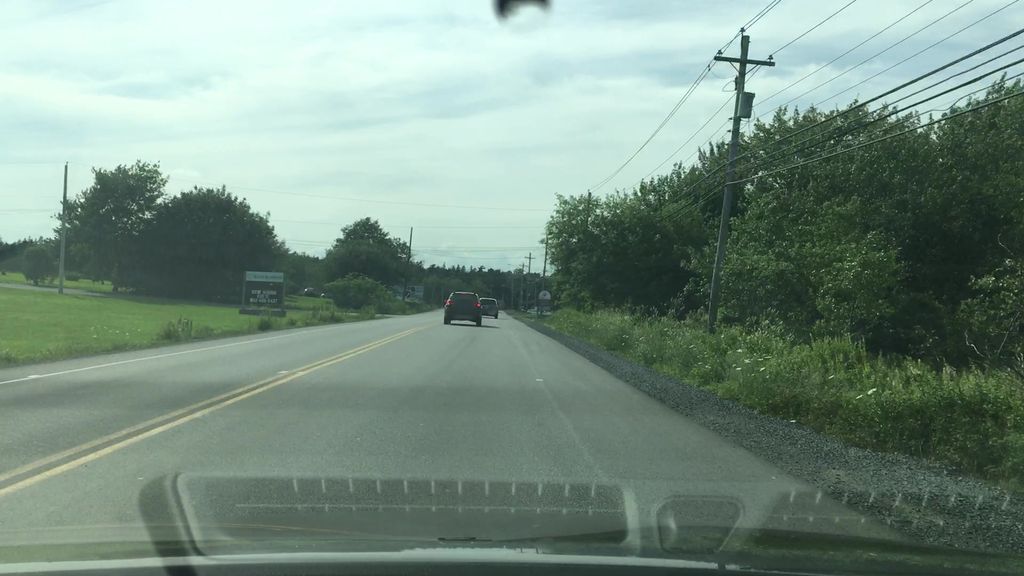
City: halifax